Question: I want to split a String to Array.
I use the method string.split.
My Code
'''
list = "Toni Mustermann|Jenny Mustermann|Jorge Mustermann";
kinderarray = list.split("|");
'''
But this is the output (Android):
<URL>

The Code:
'''
AlertDialog.Builder builder = new AlertDialog.Builder(this);
builder.setTitle("Wahle ein Kind");
builder.setItems(kinderarray, new DialogInterface.OnClickListener() {
public void onClick(DialogInterface dialog, int item) {
selectkind = kinderarray[item];
Toast.makeText(MainActivity.this, selectkind, Toast.LENGTH_SHORT).show();
}
});
AlertDialog alert = builder.create();
alert.show();
'''
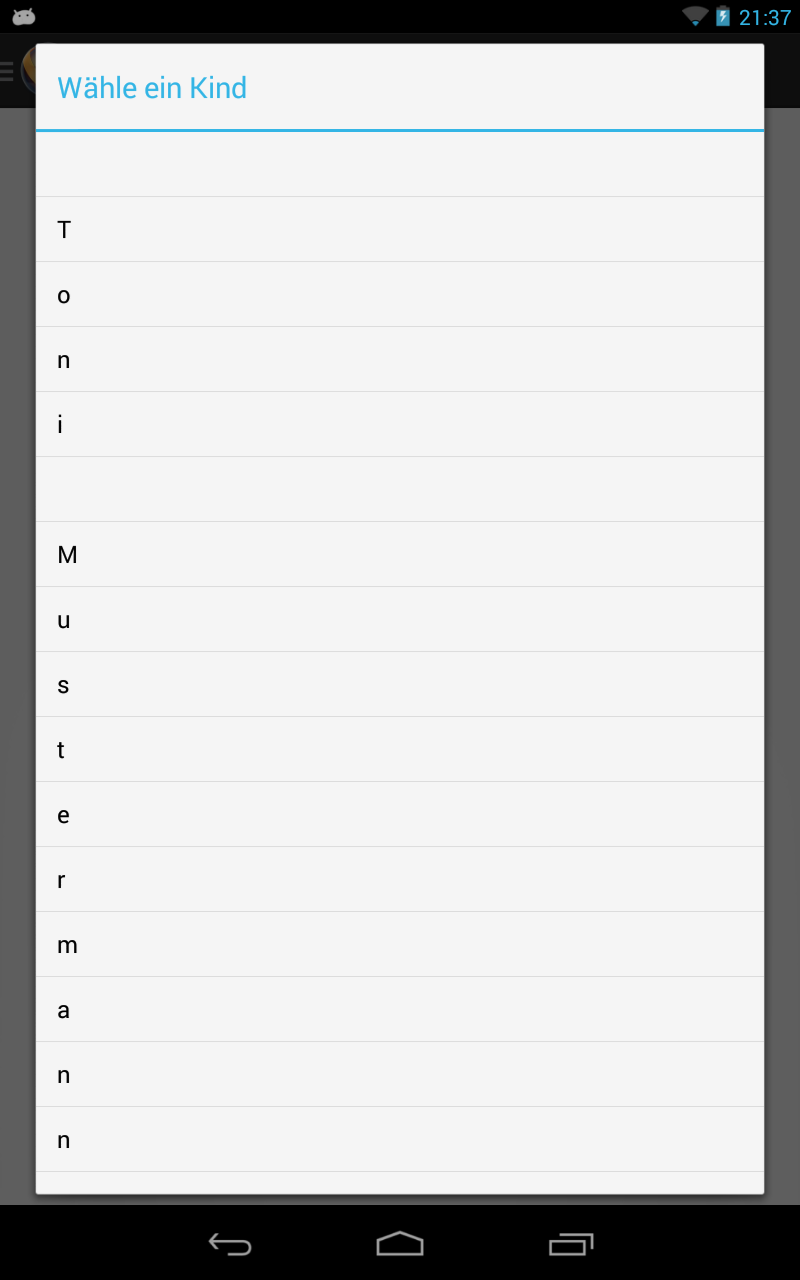
Answer: <URL> uses a regular expression as its argument. The pipe character '|' is a special character used to denote in the expression. It should be escaped
'''
kinderarray = list.split("\|");
'''
otherwise the expression will cause the 'String' to be split into a 'String' array based on its individual characters complete with initial empty 'String' element.
This has remained the <URL> so is unlikely to change.